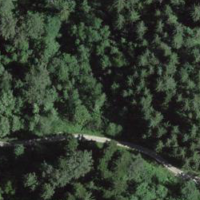
EUNIS habitat code: 44
Species observed at this site:
Caltha palustris